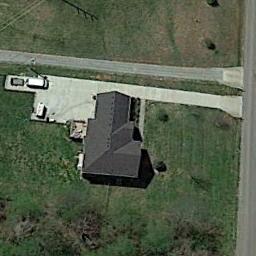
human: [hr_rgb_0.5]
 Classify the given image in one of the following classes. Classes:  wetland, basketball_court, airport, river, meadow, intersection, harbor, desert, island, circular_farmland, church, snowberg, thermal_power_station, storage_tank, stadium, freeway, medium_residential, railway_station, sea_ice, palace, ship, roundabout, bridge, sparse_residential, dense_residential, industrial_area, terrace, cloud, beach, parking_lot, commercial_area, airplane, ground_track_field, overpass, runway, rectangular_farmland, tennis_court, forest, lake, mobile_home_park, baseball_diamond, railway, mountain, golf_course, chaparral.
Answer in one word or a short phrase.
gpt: sparse_residential